Question: OK so I know that in VBA with Microsoft Access I can use 'DoCmd.RunSQL' to run SQL commands against my database.
Whenever you type this, the VBA equivalent to intellisense suggests a second parameter called [DoTransaction] as shown below:

VBA doesn't suggest any possible values for this option so it isn't an enum, nor is it a boolean so what is it and how does it work?
Thanks
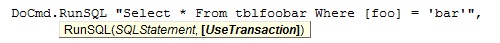
Answer: Optional
Use (-1) to include this query in a transaction. Use (0) if you don't want to use a transaction. If you leave this argument blank, the default () is assumed.
: A series of changes made to a database's data and schema. If any elements of the transaction fail, the entire transaction fails and data is "rolled back." to how it was before the changes